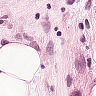
Metastatic tissue present: yes